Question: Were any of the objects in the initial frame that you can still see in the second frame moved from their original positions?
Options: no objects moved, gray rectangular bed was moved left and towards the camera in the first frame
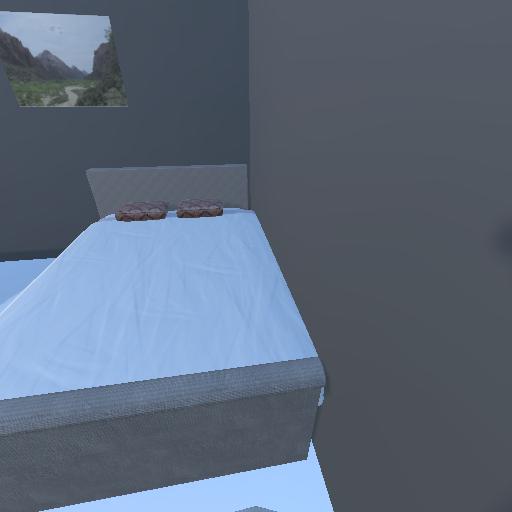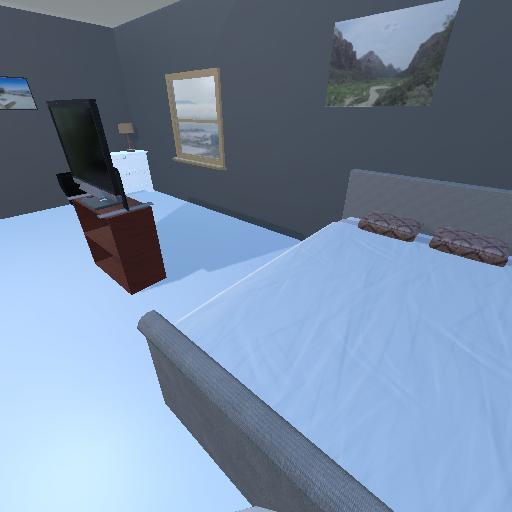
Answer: no objects moved